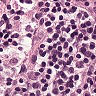
Metastatic tissue present: no